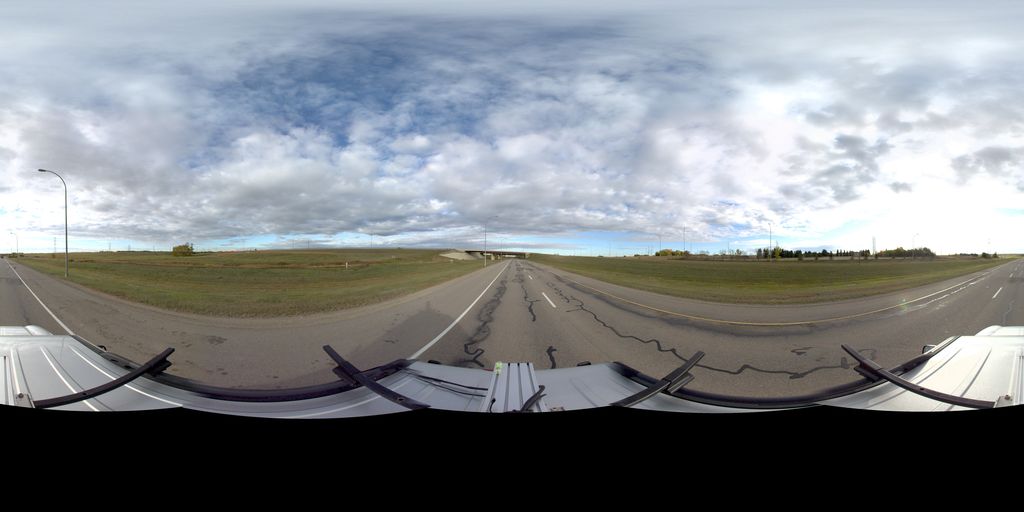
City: edmonton